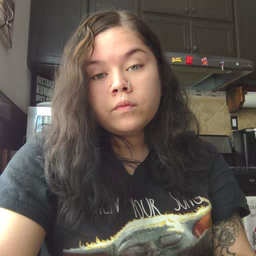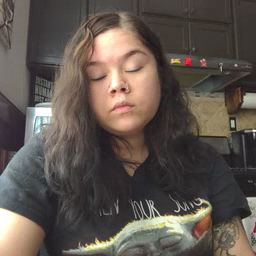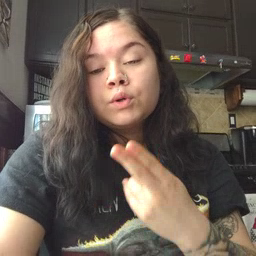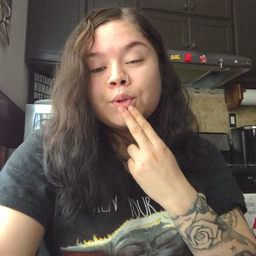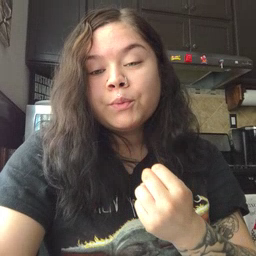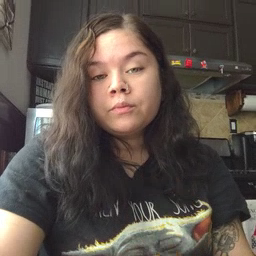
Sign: cute